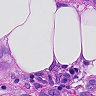
Metastatic tissue present: yes